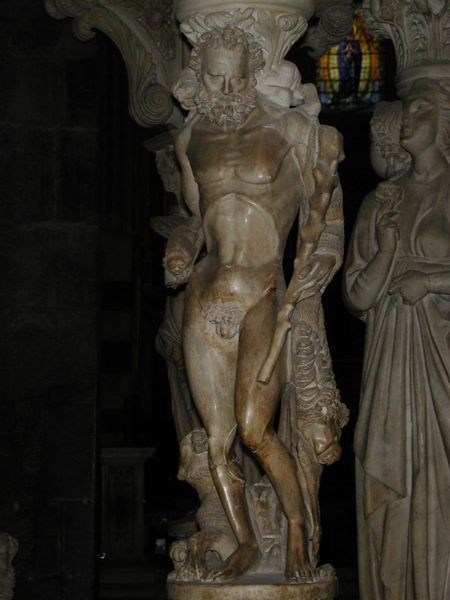
Titel: Kanzel
Künstler: Giovanni Pisano
Standort: Pisa, Dom (EU - I - Toskana)
Schlagwörter: akt, blau, dunkel, kopf, mann, nackt, schatten, brust, fenster, finger, frau, holz, licht, marmor, nacht, säule, bart, barock, stein, kirche, figur, gotik, renaissance, stock, skulptur, statue, beine, fell, alter mann, stab, muskeln, zehen, dünn, foto, penis, antike, knüppel, muskel, griechisch, löwe, herkules, keule, hoden, widder, #foto